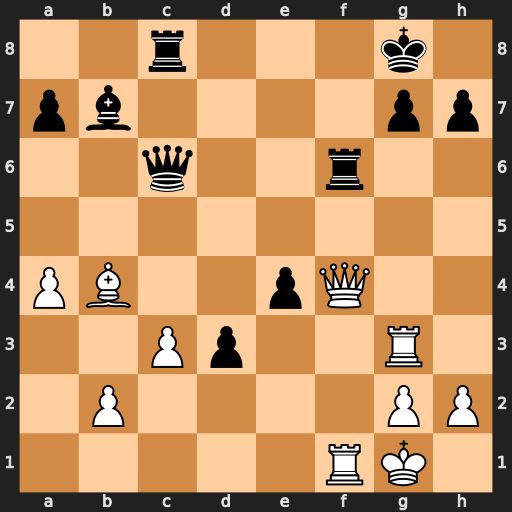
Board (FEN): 2r3k1/pb4pp/2q2r2/8/PB2pQ2/2Pp2R1/1P4PP/5RK1
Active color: w
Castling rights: -
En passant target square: -
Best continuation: Qxf6 Qxf6 Rxf6